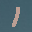
Label: 1